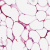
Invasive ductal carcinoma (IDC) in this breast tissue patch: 0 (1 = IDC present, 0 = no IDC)